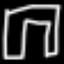
Label: pants